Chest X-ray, PA view. Patient: 39 years old, sex F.
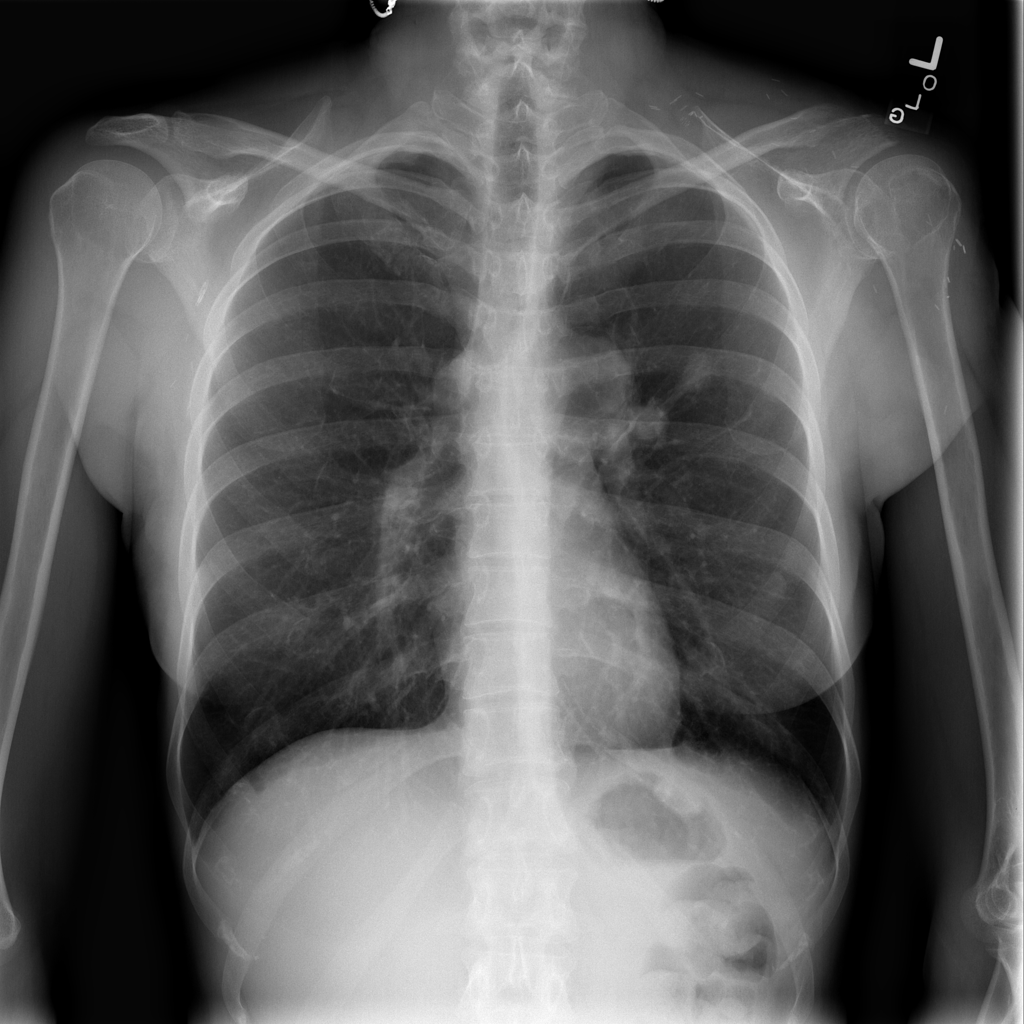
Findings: No Finding